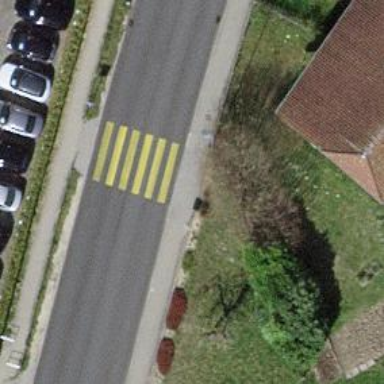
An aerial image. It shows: Zebra crossing on the road.